Question: I use jquery uniform on my main page, simply using the code below
'''
$(document).ready(function () {
$("select").uniform();
});
$('#opendiv').load("popuppage.php").dialog({
width: 420,
height: 520,
modal: true,
draggable: false,
resizable: false,
title: 'Title',
buttons: {
Cancel: function () {
$('#opendiv').dialog("close");
},
Submit: function () {
$("#formname").submit();
}
}
});
'''
as you see in my code, the main page opens a dialog popup which loads a page and displays form elements like selects, they dont have uniform applied unless I call uniform again in the popup page itself, after I finish working with the popup and close, if I tried to click the select on my main page it doesnt work, see how it looks in the inspector

the uniform was applied to it twice, how can I solve that ?
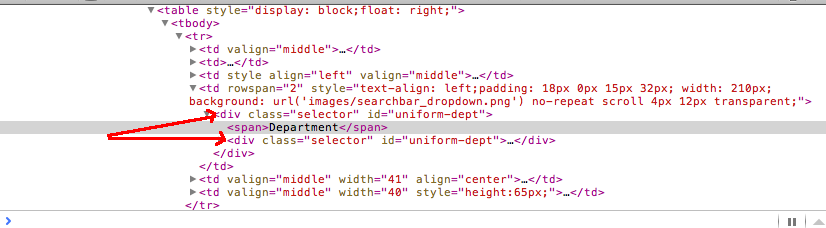
Answer: You should make your selector more . When you apply uniform on the '<select>' elements of your dialog, you also it on the '<select>' elements of everywhere.
Try to be as specific as possible when selecting elements in HTML pages. Read about it <URL>.